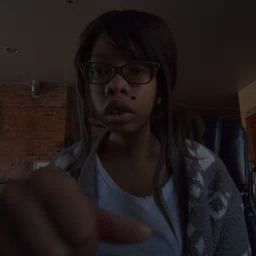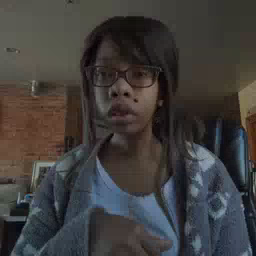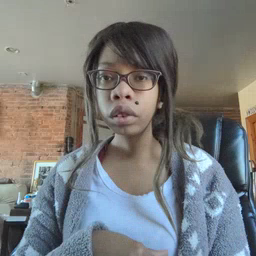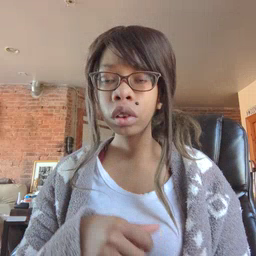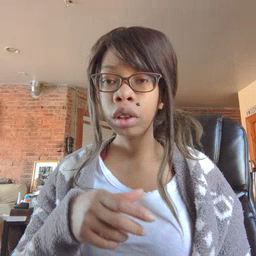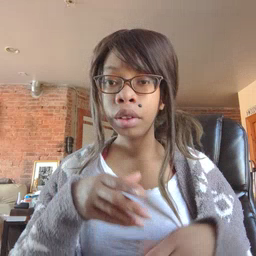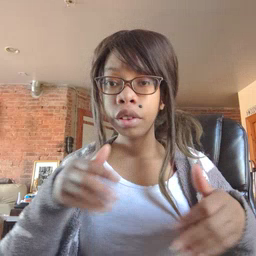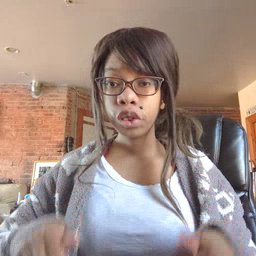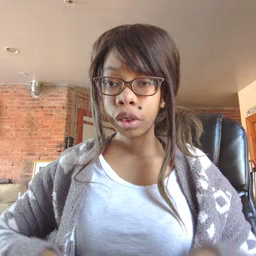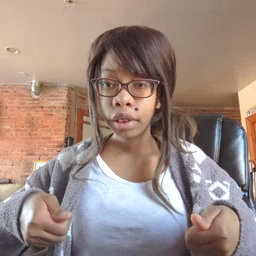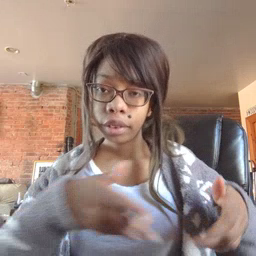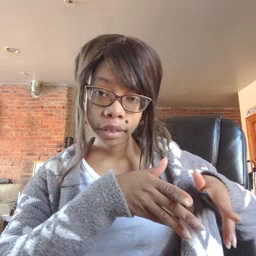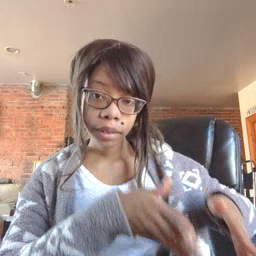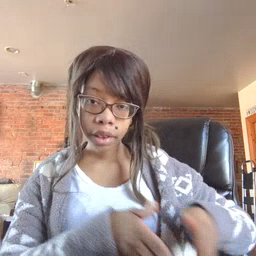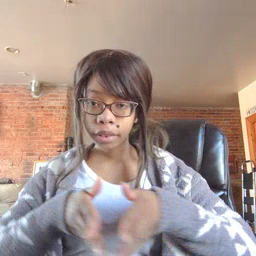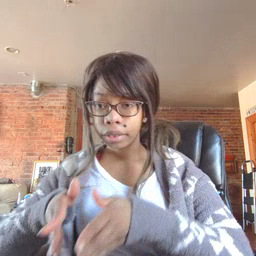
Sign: jeans